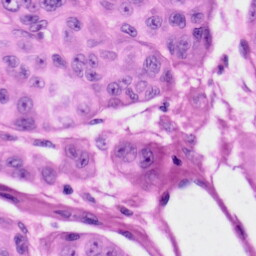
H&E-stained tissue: Skin